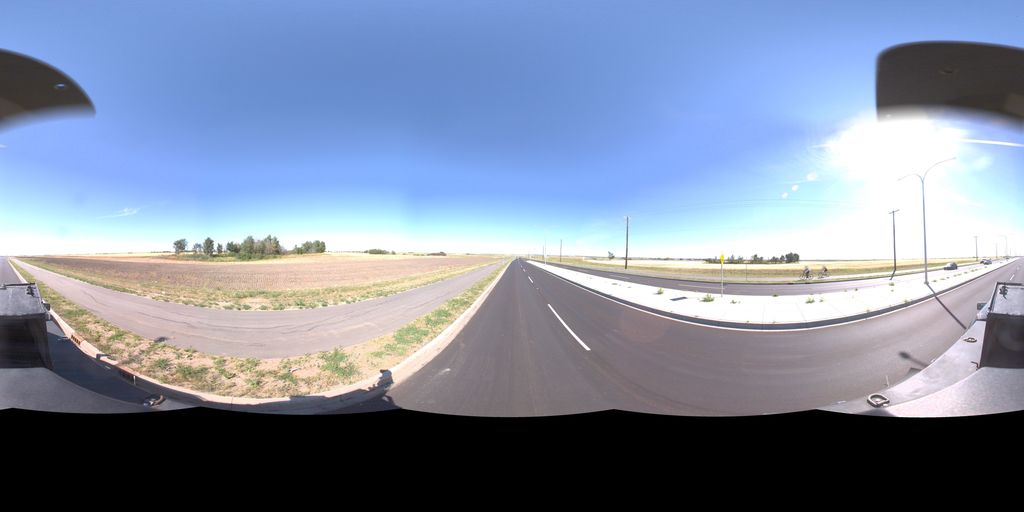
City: saskatoon